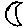
Label: moon